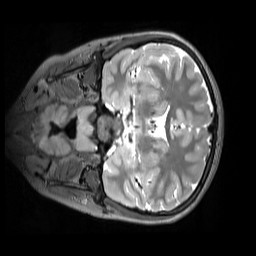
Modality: T2w
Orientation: coronal
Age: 12
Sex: female
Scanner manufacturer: siemens
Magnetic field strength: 3 T
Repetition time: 3.2 s
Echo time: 0.408 s